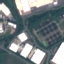
Land use / land cover: Industrial